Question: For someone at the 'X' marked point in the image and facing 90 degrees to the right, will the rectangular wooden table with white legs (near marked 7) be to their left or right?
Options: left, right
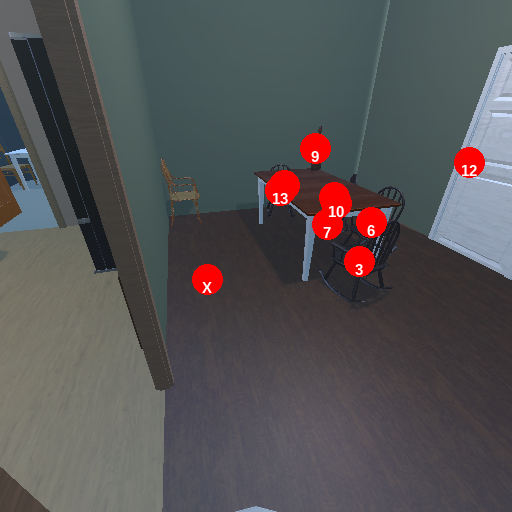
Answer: left